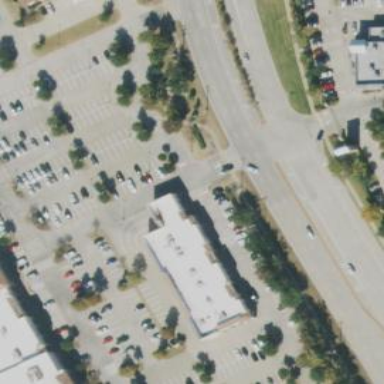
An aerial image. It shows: Retail building.